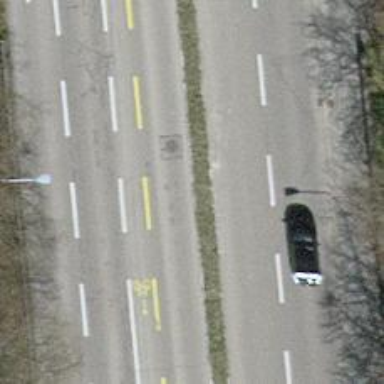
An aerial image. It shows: Secondary road with asphalt surface. There is cycle lane on the left and cycle track on the right.